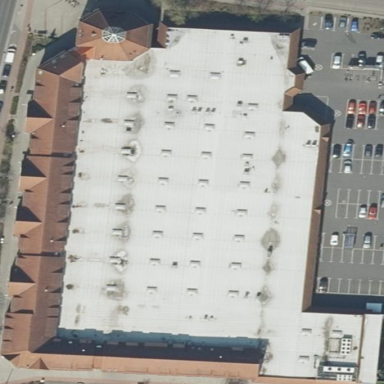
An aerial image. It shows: Mall building.